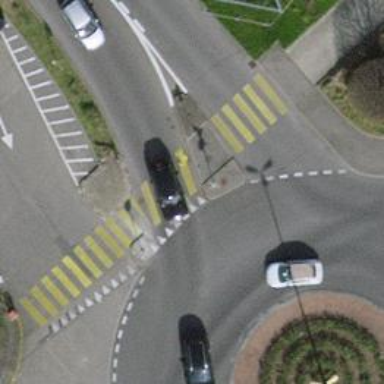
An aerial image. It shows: Uncontrolled zebra crossing with island. The crossing is marked with zebra stripes.